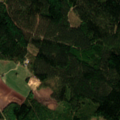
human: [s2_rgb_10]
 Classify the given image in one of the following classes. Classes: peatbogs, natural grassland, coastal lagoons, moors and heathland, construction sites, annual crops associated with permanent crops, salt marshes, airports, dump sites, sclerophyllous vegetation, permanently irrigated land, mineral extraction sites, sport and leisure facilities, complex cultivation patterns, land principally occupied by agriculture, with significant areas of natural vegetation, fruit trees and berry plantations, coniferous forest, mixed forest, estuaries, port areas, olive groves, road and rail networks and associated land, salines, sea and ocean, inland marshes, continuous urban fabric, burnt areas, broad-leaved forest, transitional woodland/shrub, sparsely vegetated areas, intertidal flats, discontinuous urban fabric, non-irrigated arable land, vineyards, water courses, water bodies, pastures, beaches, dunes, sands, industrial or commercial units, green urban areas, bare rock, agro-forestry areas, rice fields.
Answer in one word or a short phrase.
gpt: land principally occupied by agriculture, with significant areas of natural vegetation, coniferous forest, inland marshes